Question: I have a website and the static content on the page won't update no matter what I try to do. On the server the page is updated, but viewing it in the browser, you still see the same old page. I have administrator rights on the server (IIS 7) and here's whawt I've done thus far....
I clicked on teh server name and selected "Output Caching" then I did the following:

This did not help. Is there anything else I can do to make the server stop caching the static content?
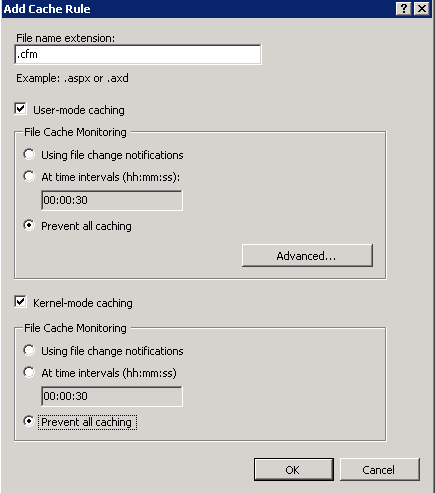
Answer: In ColdFusion Administrator, go to > . Click and .